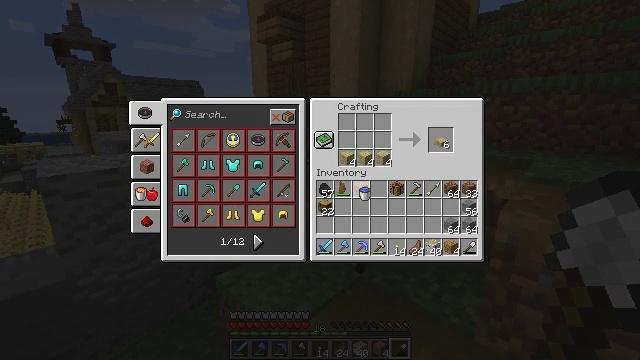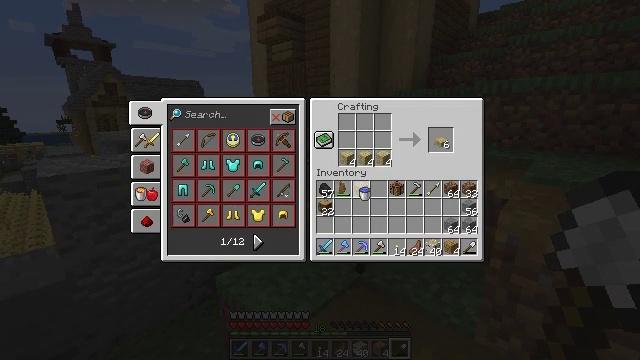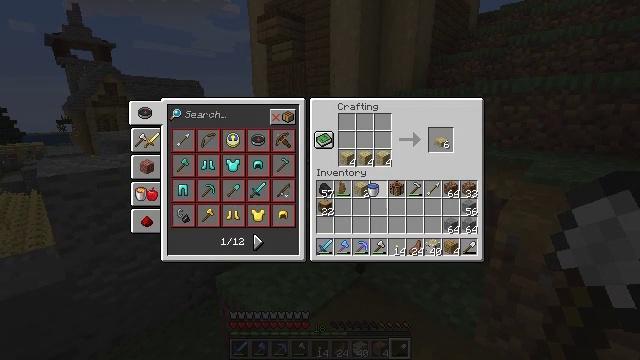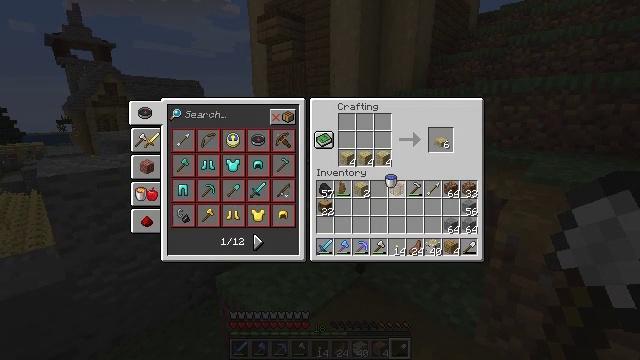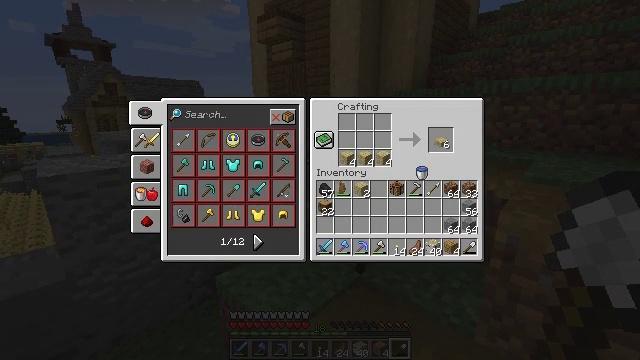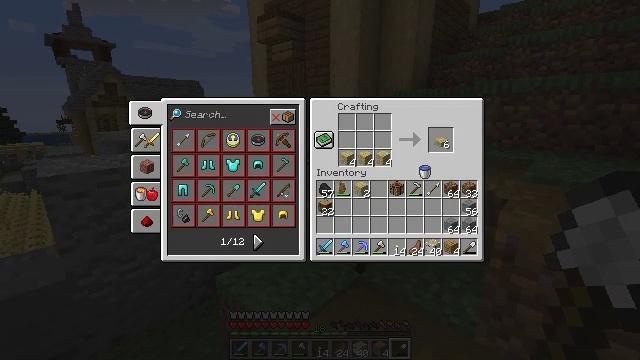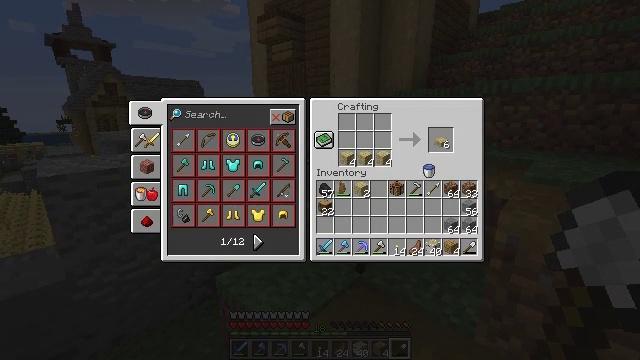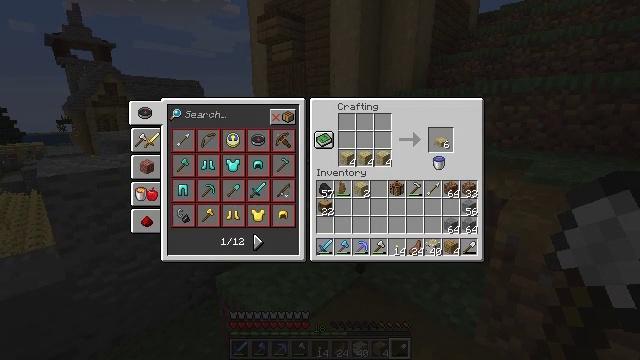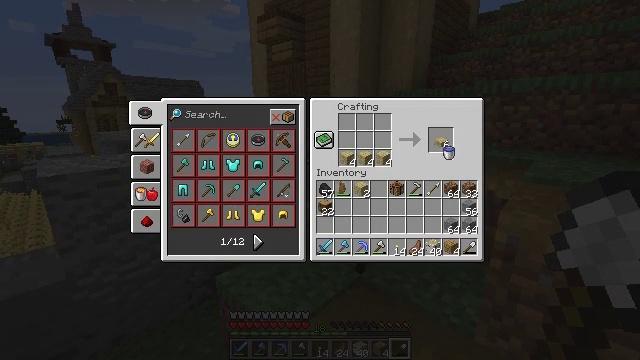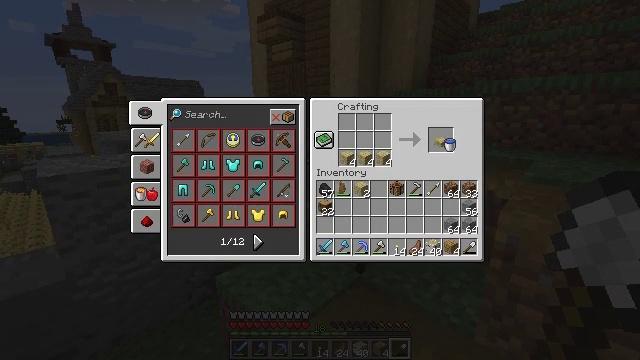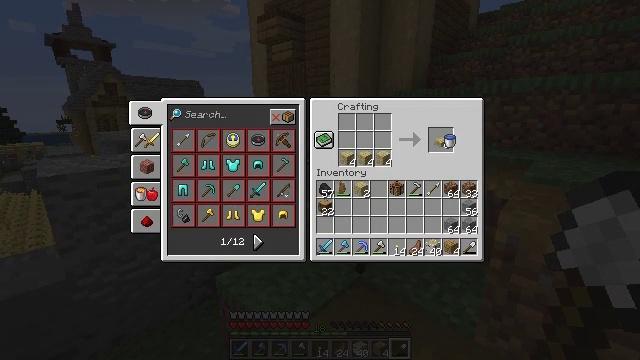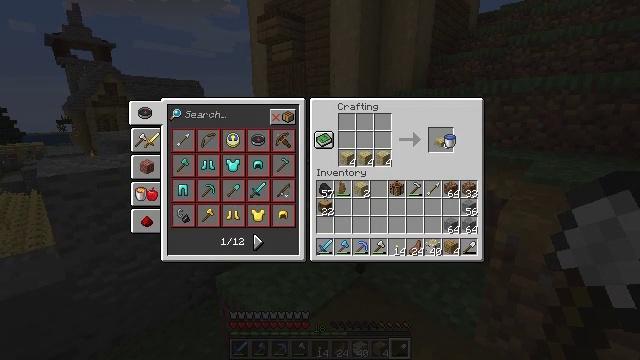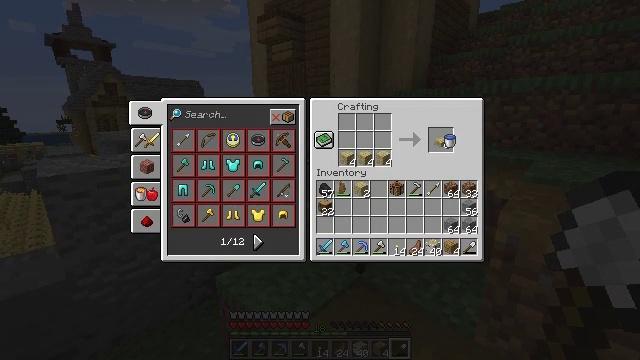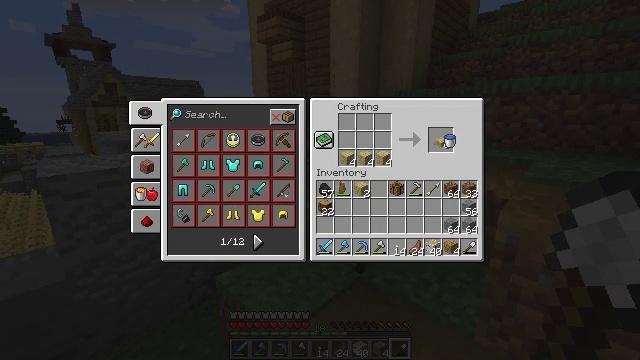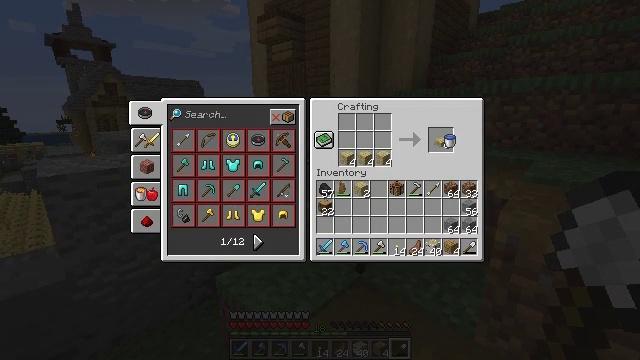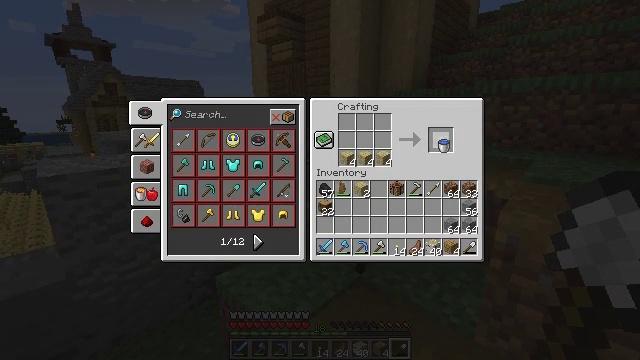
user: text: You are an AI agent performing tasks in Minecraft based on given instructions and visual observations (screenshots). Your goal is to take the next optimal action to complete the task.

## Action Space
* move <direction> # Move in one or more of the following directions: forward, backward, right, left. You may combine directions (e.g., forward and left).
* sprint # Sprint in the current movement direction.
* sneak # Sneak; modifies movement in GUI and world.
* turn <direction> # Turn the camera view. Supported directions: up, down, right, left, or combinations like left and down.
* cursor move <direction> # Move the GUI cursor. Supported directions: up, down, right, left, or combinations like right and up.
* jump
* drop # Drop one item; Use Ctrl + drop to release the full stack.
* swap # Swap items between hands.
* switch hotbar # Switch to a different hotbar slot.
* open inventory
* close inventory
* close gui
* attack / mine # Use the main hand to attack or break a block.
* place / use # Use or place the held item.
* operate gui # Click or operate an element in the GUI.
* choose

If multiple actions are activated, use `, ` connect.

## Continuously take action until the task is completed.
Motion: motion action
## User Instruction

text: Make a set of birch slabs at the crafting table.
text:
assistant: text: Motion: no_op
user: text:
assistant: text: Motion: cursor move right
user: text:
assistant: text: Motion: cursor move right and up
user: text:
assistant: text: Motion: cursor move right and up
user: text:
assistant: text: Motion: no_op
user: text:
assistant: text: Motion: no_op
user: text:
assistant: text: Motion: cursor move right and up
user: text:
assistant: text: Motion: cursor move right and up
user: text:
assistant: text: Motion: sneak, cursor move up
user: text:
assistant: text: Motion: sneak
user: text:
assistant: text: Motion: sneak
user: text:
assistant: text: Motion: sneak
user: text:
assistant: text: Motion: sneak
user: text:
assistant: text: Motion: sneak
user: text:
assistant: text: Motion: sneak
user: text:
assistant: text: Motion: sneak, cursor move left and down
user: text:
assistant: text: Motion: sneak, cursor move left and down
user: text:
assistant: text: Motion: sneak
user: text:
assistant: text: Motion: no_op
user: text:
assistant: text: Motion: no_op
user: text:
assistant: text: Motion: no_op
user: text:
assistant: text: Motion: no_op
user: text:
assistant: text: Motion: no_op
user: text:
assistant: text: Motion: operate gui
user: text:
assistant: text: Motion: operate gui
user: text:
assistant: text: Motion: no_op
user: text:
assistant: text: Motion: no_op
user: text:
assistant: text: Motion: cursor move right and up
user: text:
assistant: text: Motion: sneak, cursor move right and up
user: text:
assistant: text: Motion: sneak, cursor move up